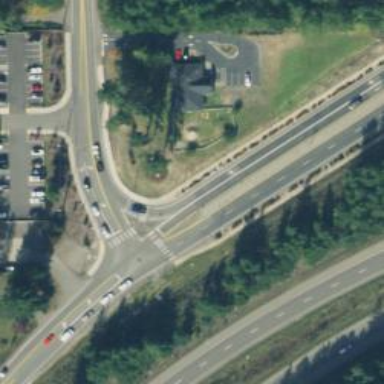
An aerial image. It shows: Secondary link road.